Aerial crown-view tile of a tropical tree (Barro Colorado Island, Panama), acquired 20240813:
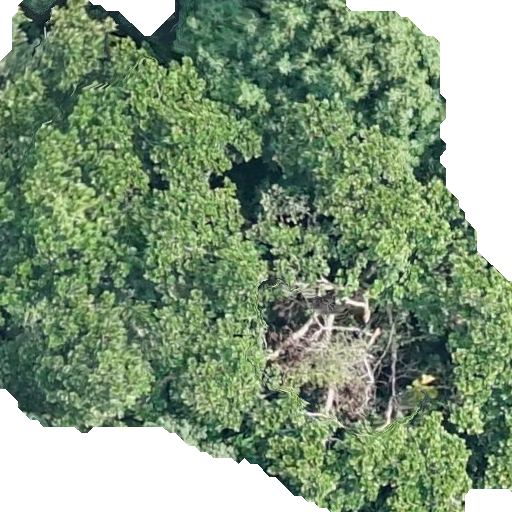
Species: Anacardium excelsum
GBIF accepted scientific name: Anacardium excelsum
Crown area: 363.649 m²